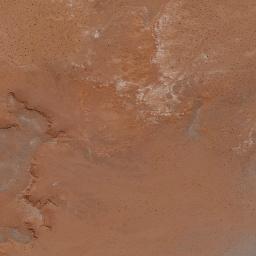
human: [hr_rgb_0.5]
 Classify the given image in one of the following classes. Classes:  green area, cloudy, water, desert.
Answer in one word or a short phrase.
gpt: desert